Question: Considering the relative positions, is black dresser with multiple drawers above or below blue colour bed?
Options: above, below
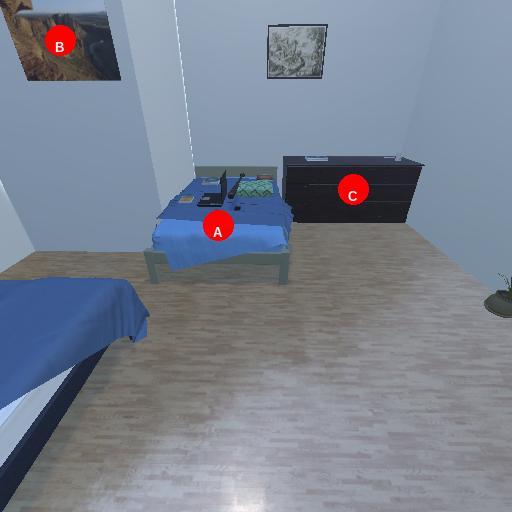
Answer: above